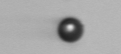
Label: bead